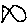
Label: fish